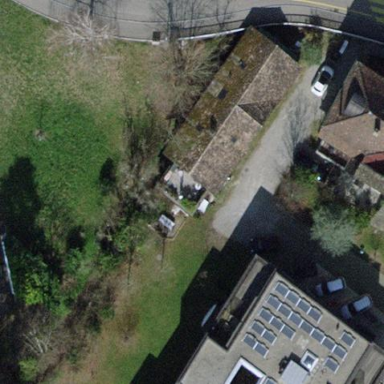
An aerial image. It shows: Gabled roof brown apartment building.